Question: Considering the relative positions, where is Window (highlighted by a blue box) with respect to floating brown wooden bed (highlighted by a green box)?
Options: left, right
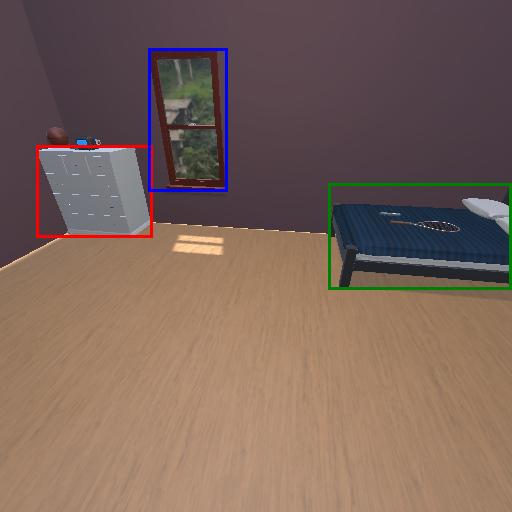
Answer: left